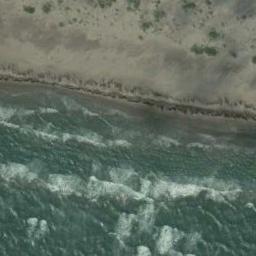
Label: beach